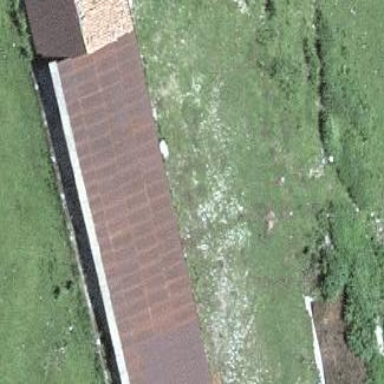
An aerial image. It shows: View of roof of building.